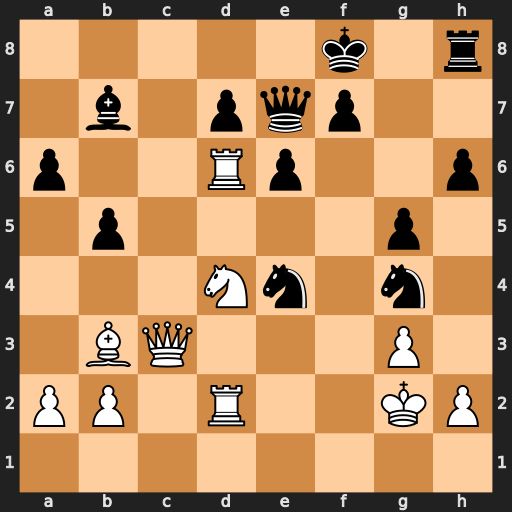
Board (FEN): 5k1r/1b1pqp2/p2Rp2p/1p4p1/3Nn1n1/1BQ3P1/PP1R2KP/8
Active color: w
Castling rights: -
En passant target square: -
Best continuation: Nxe6+ fxe6 Qxh8+ Kf7 Qh7+